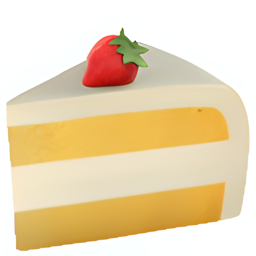
Name: shortcake
Emoji: 🍰
Group: Food & Drink
Sub-group: food-sweet